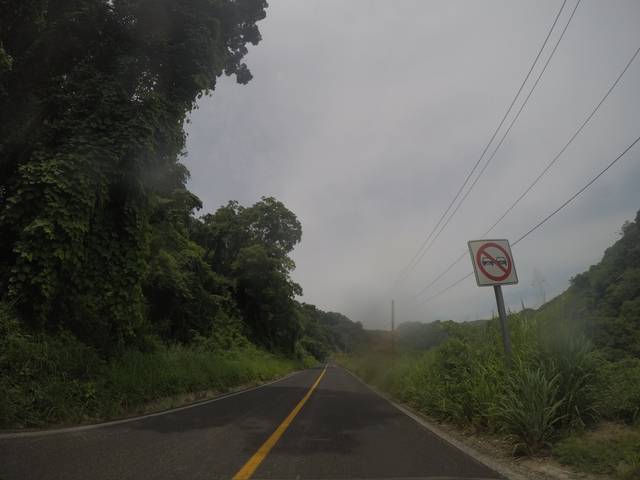
Region: Mexico
Coordinates: 16.334, -98.008